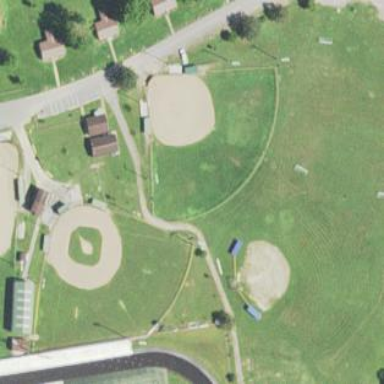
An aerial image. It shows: Baseball pitch for leisure and sports activities.